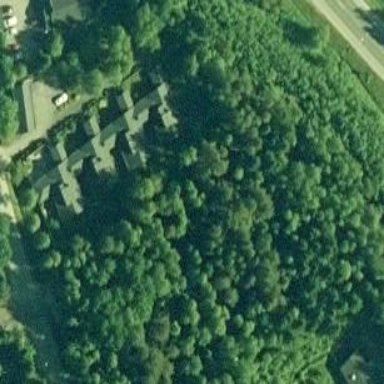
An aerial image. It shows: Residential building used for residential purposes.